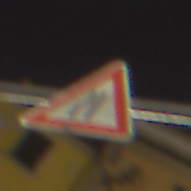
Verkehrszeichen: EinseitigVerengteFahrbahnLinks
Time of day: Night
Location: Outdoor (Urban)
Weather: PartlyCloudy
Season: NotSpecified
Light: Artificial